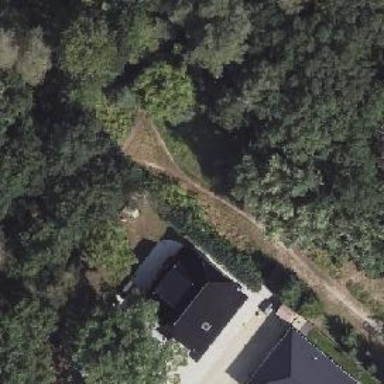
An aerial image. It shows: Dirt path.